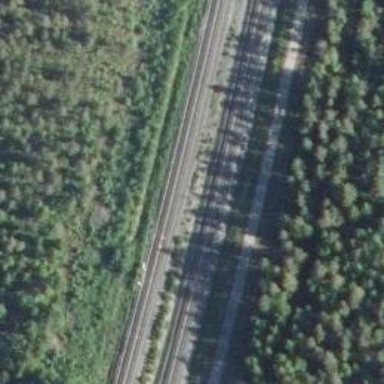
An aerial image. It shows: Siding railway line with electrified contact line for the trains.